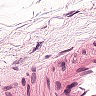
Metastatic tissue present: no